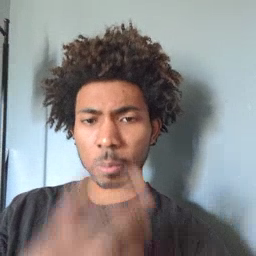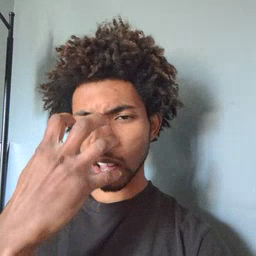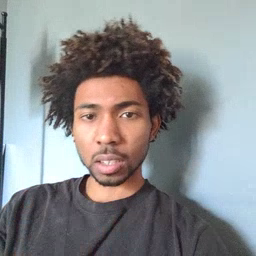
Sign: mad